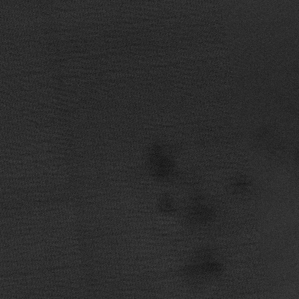
Label: frost